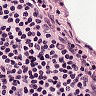
Metastatic tissue present: no